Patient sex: M
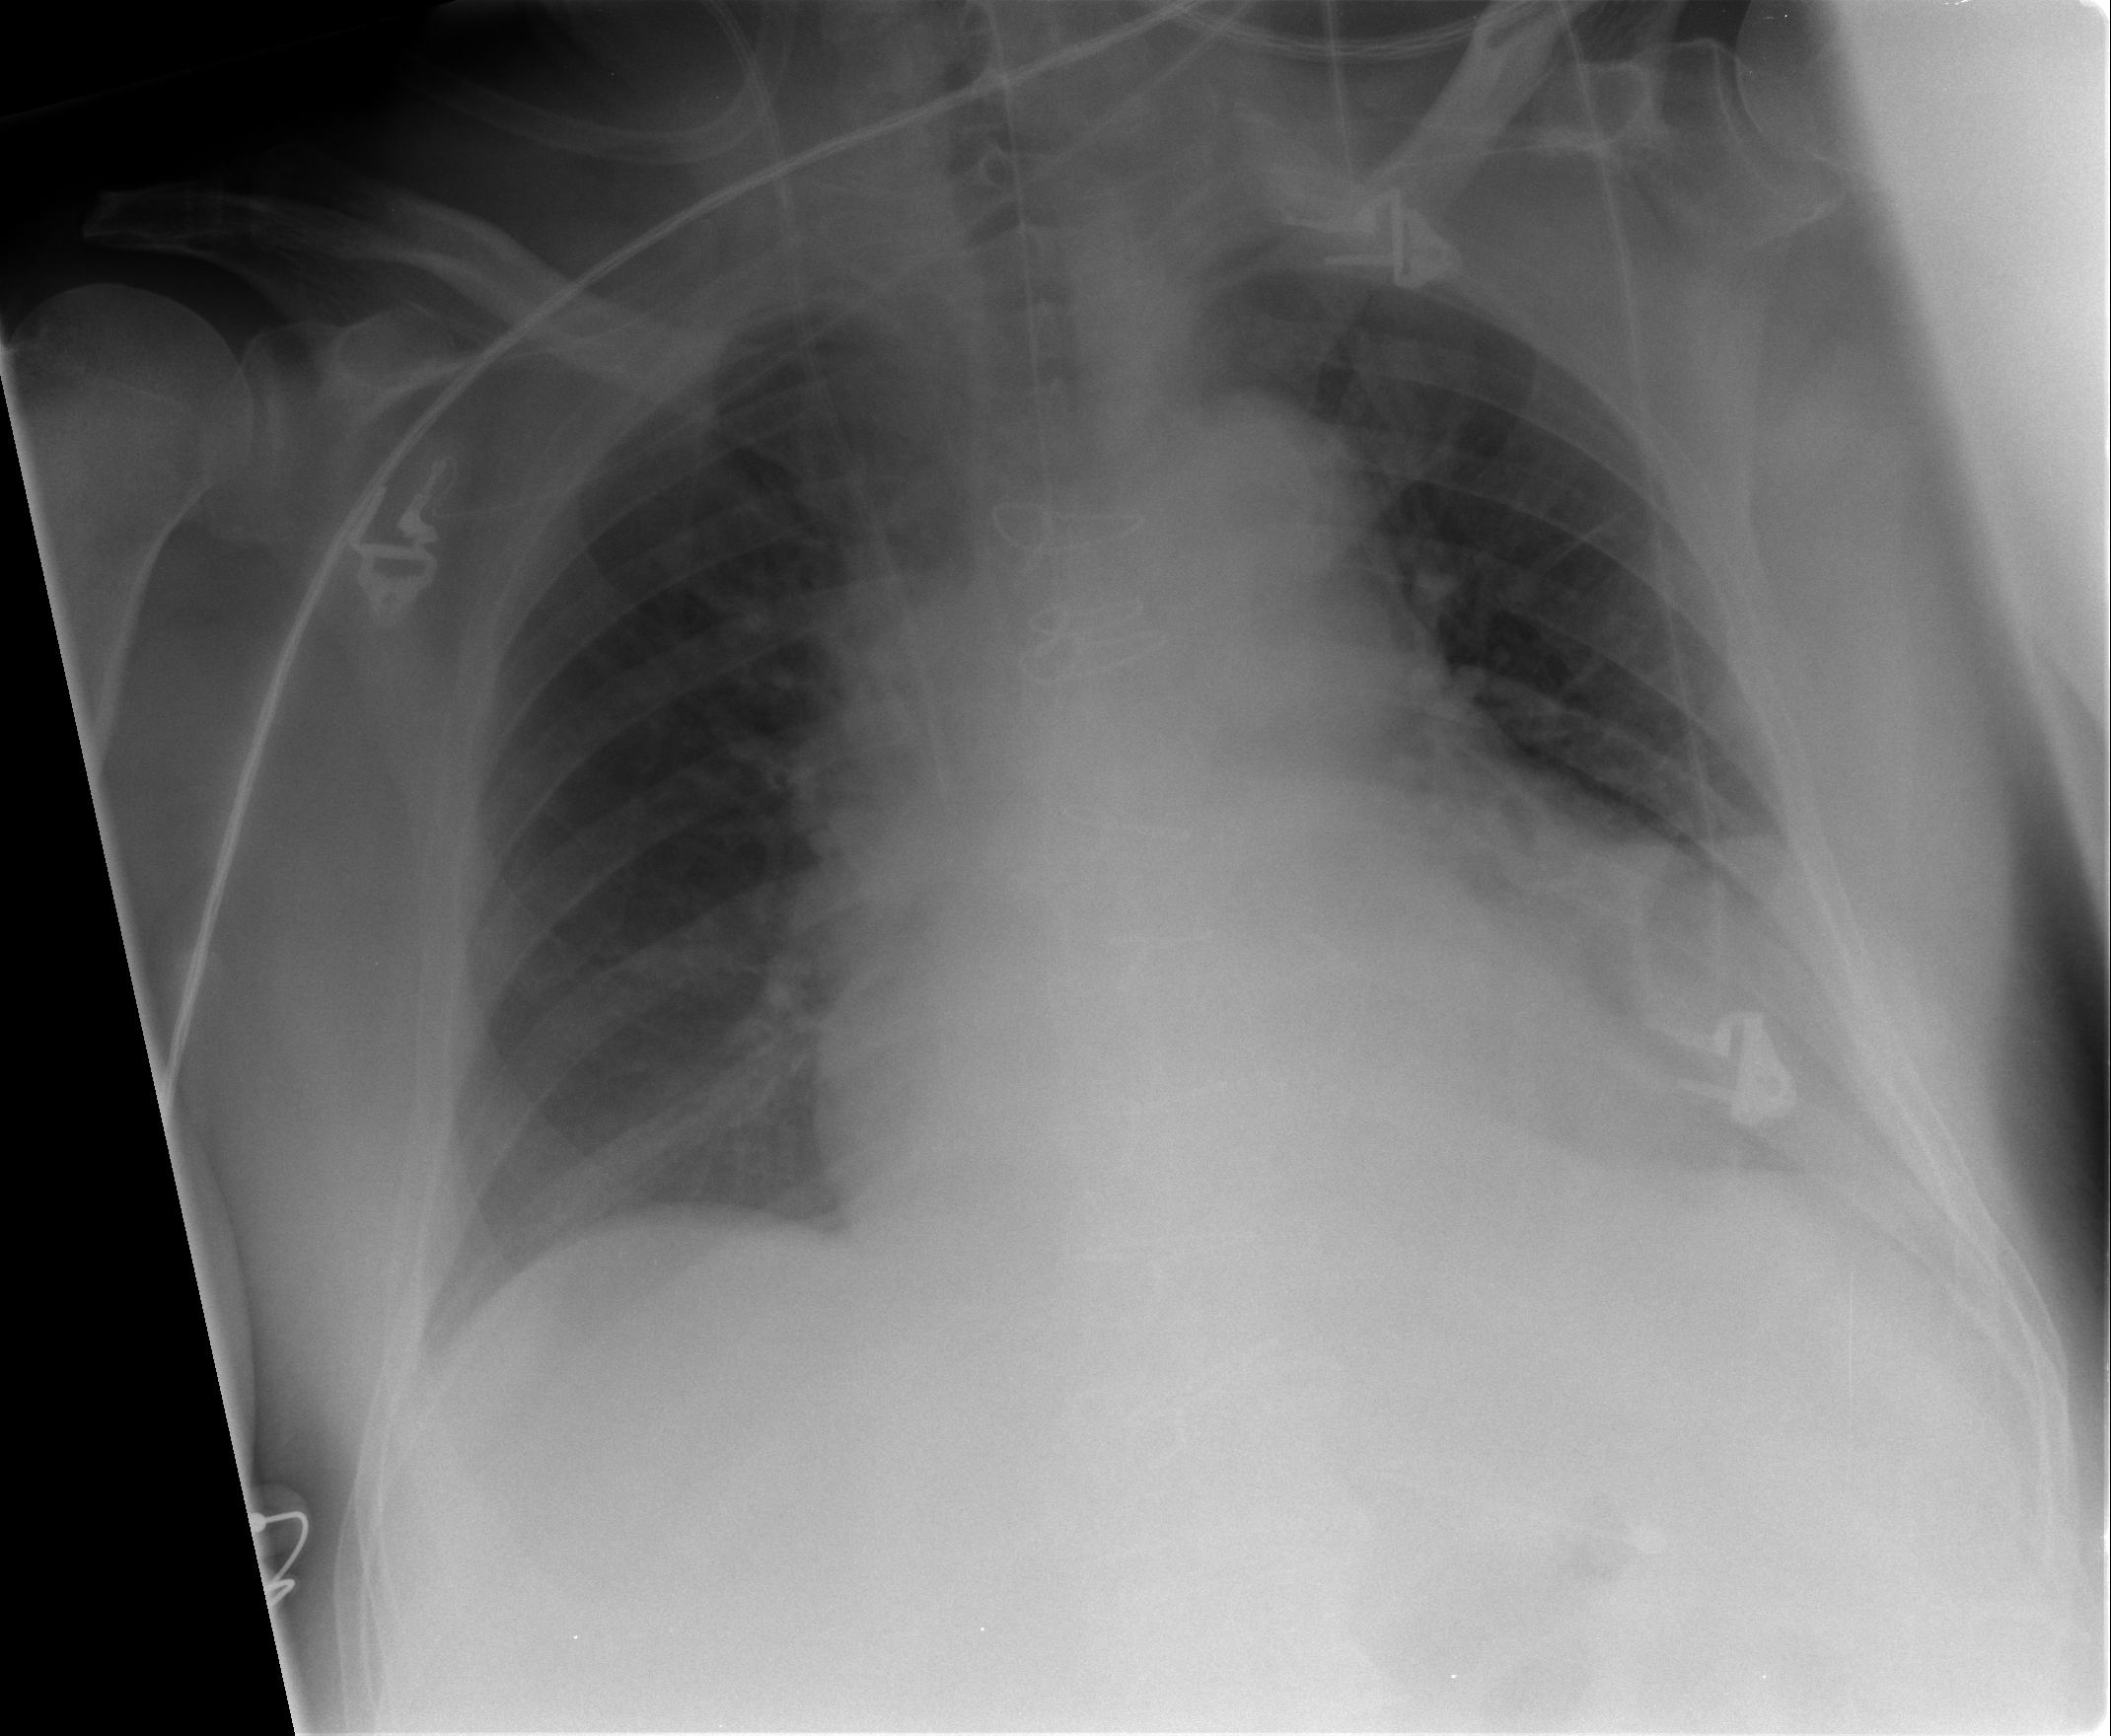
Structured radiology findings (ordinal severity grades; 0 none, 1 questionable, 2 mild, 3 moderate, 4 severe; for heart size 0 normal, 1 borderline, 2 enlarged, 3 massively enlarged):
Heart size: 3
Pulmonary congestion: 0
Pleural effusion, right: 0
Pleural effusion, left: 3
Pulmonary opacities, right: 0
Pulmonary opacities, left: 0
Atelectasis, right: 0
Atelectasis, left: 2